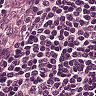
Metastatic tissue present: no